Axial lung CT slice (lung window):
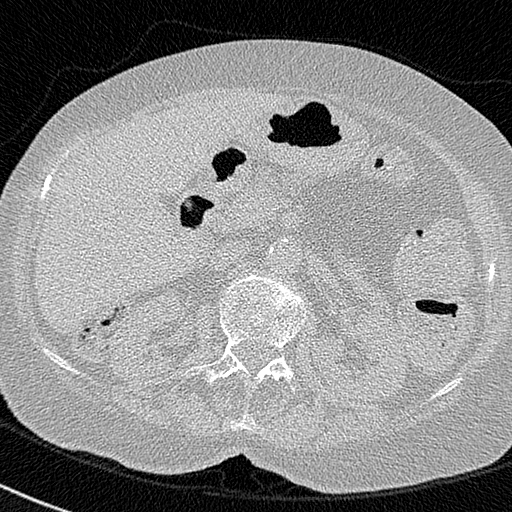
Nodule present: no